Field crop: maize
Growth stage: 2
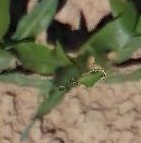
Species: maize